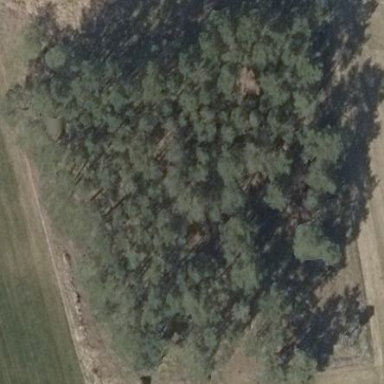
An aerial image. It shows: Forest area.